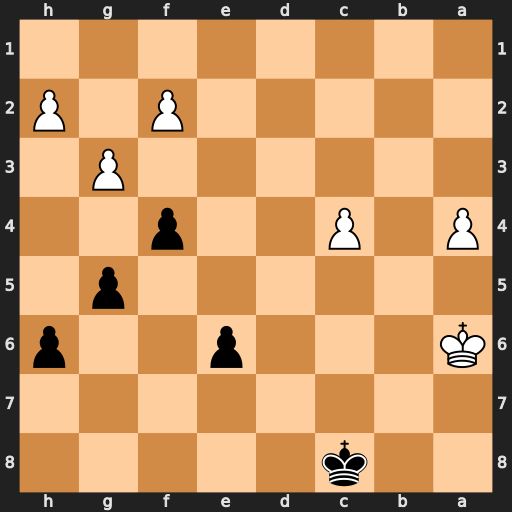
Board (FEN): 2k5/8/K3p2p/6p1/P1P2p2/6P1/5P1P/8
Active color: b
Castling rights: -
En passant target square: -
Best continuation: e5 Kb6 e4